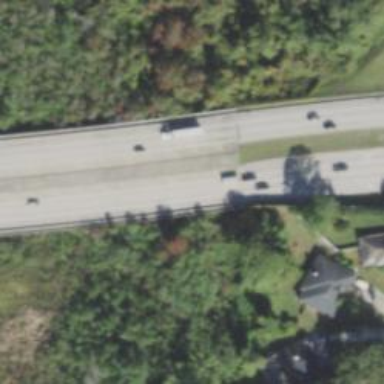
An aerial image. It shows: Bridge over trunk highway expressway.